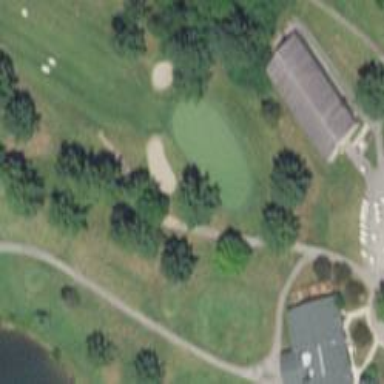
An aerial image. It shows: View of golf hole.